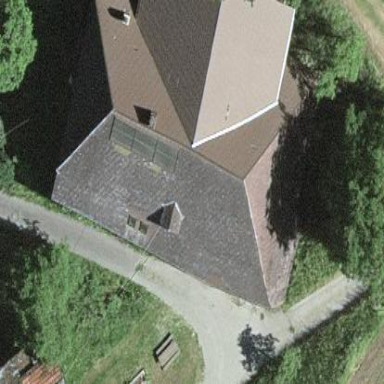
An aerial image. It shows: Farm building.